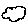
Label: cloud